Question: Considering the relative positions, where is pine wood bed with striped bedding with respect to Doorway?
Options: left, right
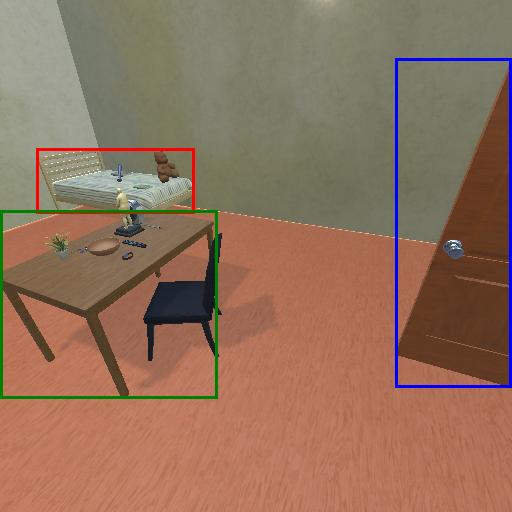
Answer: left